八年级 · 变换几何
如图, 已知 $\angle 1=\angle 2, \angle 3=\angle 4$, 则下列结论正确的个数为 ( )

(1) $\mathrm{AD}$ 平分 $\angle \mathrm{BAF}$; (2) $\mathrm{AF}$ 平分 $\angle \mathrm{DAC}$; (3) $\mathrm{AE}$ 平分 $\angle \mathrm{DAF}$; (4) $\mathrm{AE}$ 平分 $\angle \mathrm{BAC}$.

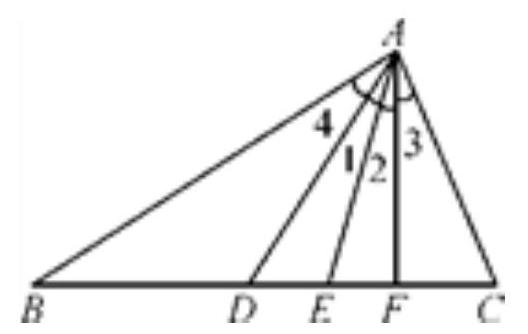
1
B. 2
C. 3
D. 4
答案: B